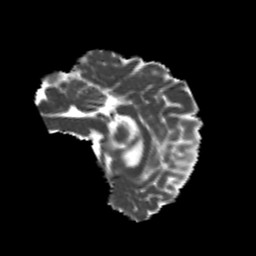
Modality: MD
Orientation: sagittal
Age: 20
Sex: female
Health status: healthy
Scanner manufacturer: philips
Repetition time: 7.393 s
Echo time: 0.08599 s